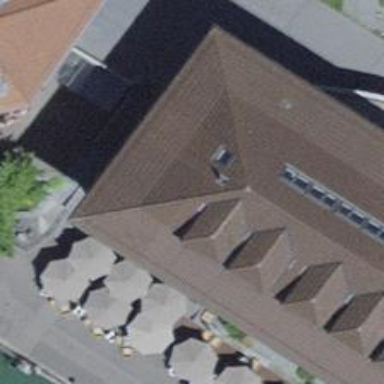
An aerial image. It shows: Bar.